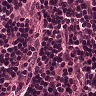
Metastatic tissue present: no